Question: I have an iOS app I'm writing for the iPad/iPhone. I'm generating a PDF report for printing, and have everything working, where the app will successfully open the generated PDF in QLPreviewController, I am using the following code to open the preview:
'''
// open a preview of the PDF File.
QLPreviewController* preview = [[QLPreviewController alloc] init];
preview.dataSource = self;
[self presentModalViewController:preview animated:YES];
'''
After the PDF is opened in Preview, you have the standard buttons on the Preview toolbar. The buttons are "Done" and an "Action Button" for printing/opening the pdf in other apps.
I included a screenshot of what I'm talking about.

My question is, is there a quick way to disable/disallow the "Open in 'iBooks'" and "Open In..." options? I want to only allow the user to print the pdf. I know I can send the pdf directly to print without opening preview, but I want to allow the user to preview the pdf prior to printing. So really, I just need to disable the "open in" options. Thanks!
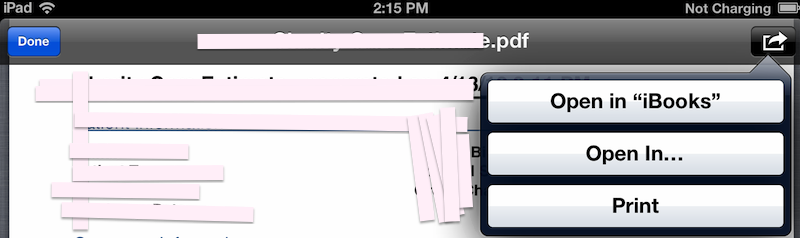
Answer: Yes, it can be done. You need to create a subclass of 'QLPreviewController' and assign your own button to 'self.rightBarButtonItem' in 'viewWillAppear' and 'viewDidAppear'. In addition, your class should listen for 'UIApplicationDidEnterBackgroundNotification' and 'UIApplicationWillEnterForegroundNotification' and do the same thing in the callback method(s) for those notifications.
You can replicate the print button functionality with <URL>.